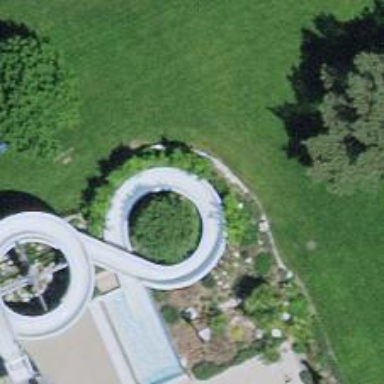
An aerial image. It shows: Water slide attraction.